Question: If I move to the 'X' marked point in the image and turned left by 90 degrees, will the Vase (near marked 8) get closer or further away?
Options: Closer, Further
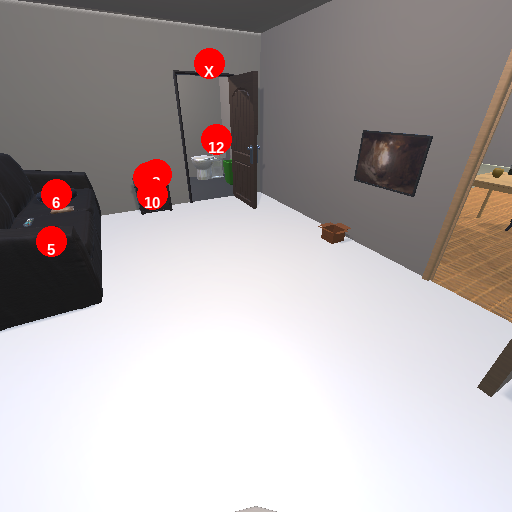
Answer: Closer